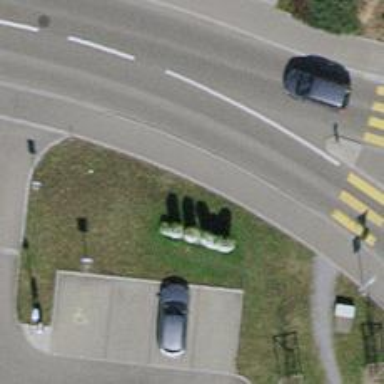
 serving as platform for public transportation."